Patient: sex F, age 59
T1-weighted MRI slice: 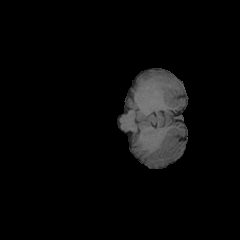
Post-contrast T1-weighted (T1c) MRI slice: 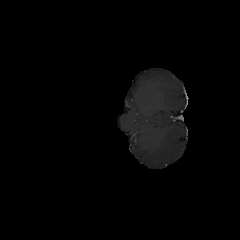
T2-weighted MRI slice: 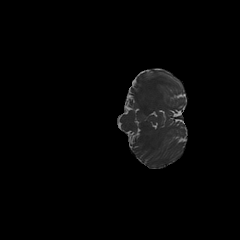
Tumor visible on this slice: no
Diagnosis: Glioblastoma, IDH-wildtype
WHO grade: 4